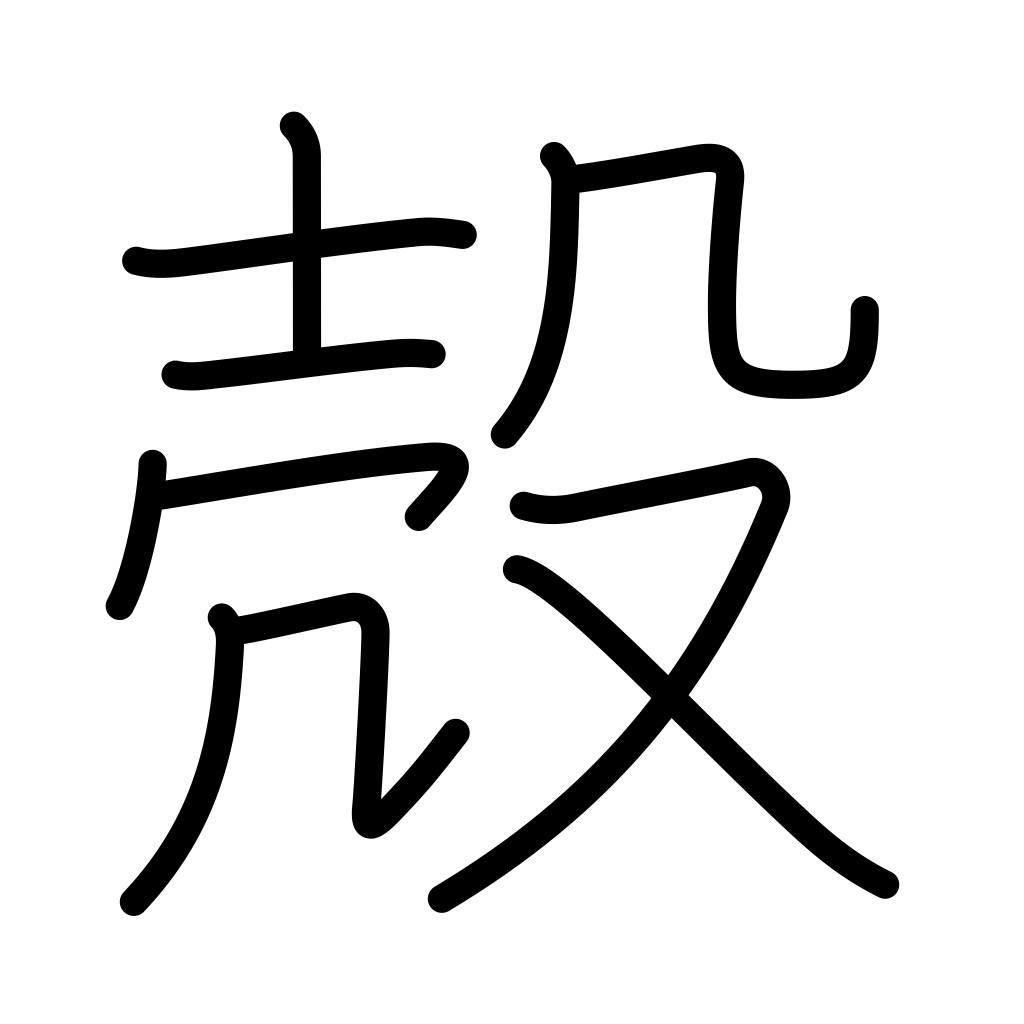
Meaning: husk, nut shell